Question: I am trying to make a search text field with a search button that is clickable (no rightDrawable stuff) in TableLayout. I have seen this done in RelativeLayout but I do not know how to do this in TableLayout. Here is my activity_main.xml:
'''
<TableLayout xmlns:android="http://schemas.android.com/apk/res/android"
xmlns:tools="http://schemas.android.com/tools"
android:id="@+id/TableLayout1"
android:layout_width="match_parent"
android:layout_height="match_parent"
android:paddingBottom="@dimen/activity_vertical_margin"
android:paddingLeft="@dimen/activity_horizontal_margin"
android:paddingRight="@dimen/activity_horizontal_margin"
android:paddingTop="@dimen/activity_vertical_margin"
tools:context="android.tabcards.app.MainActivity" >
<TableRow
android:id="@+id/searchTableRow"
android:layout_width="fill_parent"
android:layout_height="wrap_content" >
<RelativeLayout
android:layout_width="wrap_content"
android:layout_height="wrap_content" >
<EditText
android:layout_width="fill_parent"
android:layout_height="wrap_content"
android:hint="Enter search key" />
<ImageButton
android:id="@+id/button1"
android:layout_width="wrap_content"
android:layout_height="wrap_content"
android:layout_alignParentRight="true"
android:layout_centerVertical="true"
android:layout_margin="30dp"
android:src="@drawable/search"
android:text="Button" />
</RelativeLayout>
</TableRow>
</TableLayout>
'''
I am trying to achieve something like this:
'''
______________________
|Enter Text Here |->|
----------------------
'''
Edit: here is what it looks like now:

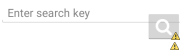
Answer: You just need to center your 'EditText' within your relative layout to align with the button.
'''
<EditText
android:layout_width="fill_parent"
android:layout_height="wrap_content"
android:layout_centerVertical="true"
android:hint="Enter search key" />
'''